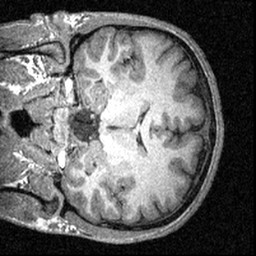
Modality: T1w
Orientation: coronal
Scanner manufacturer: siemens
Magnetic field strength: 3 T
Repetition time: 1.57 s
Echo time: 0.00304 s